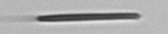
Label: fiber